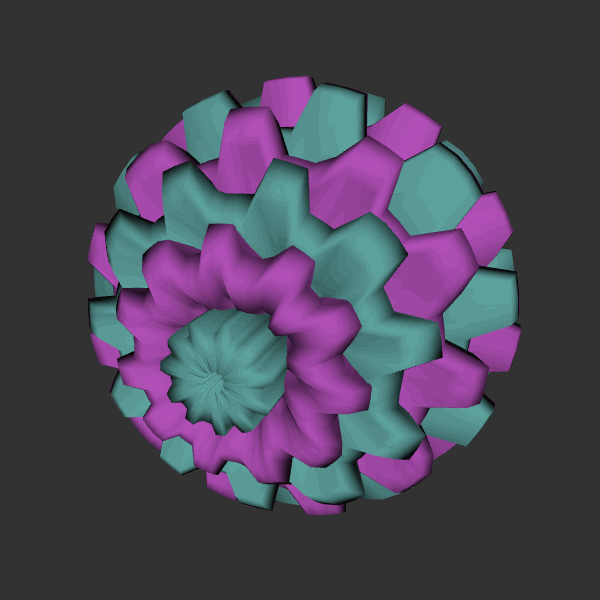
Background: dark